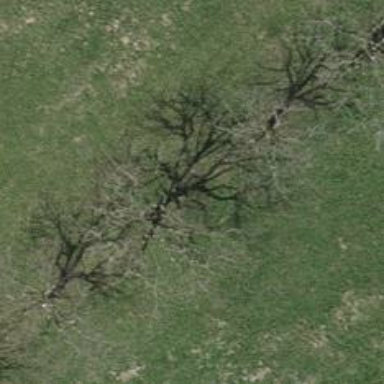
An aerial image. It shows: Beautiful tree in nature.